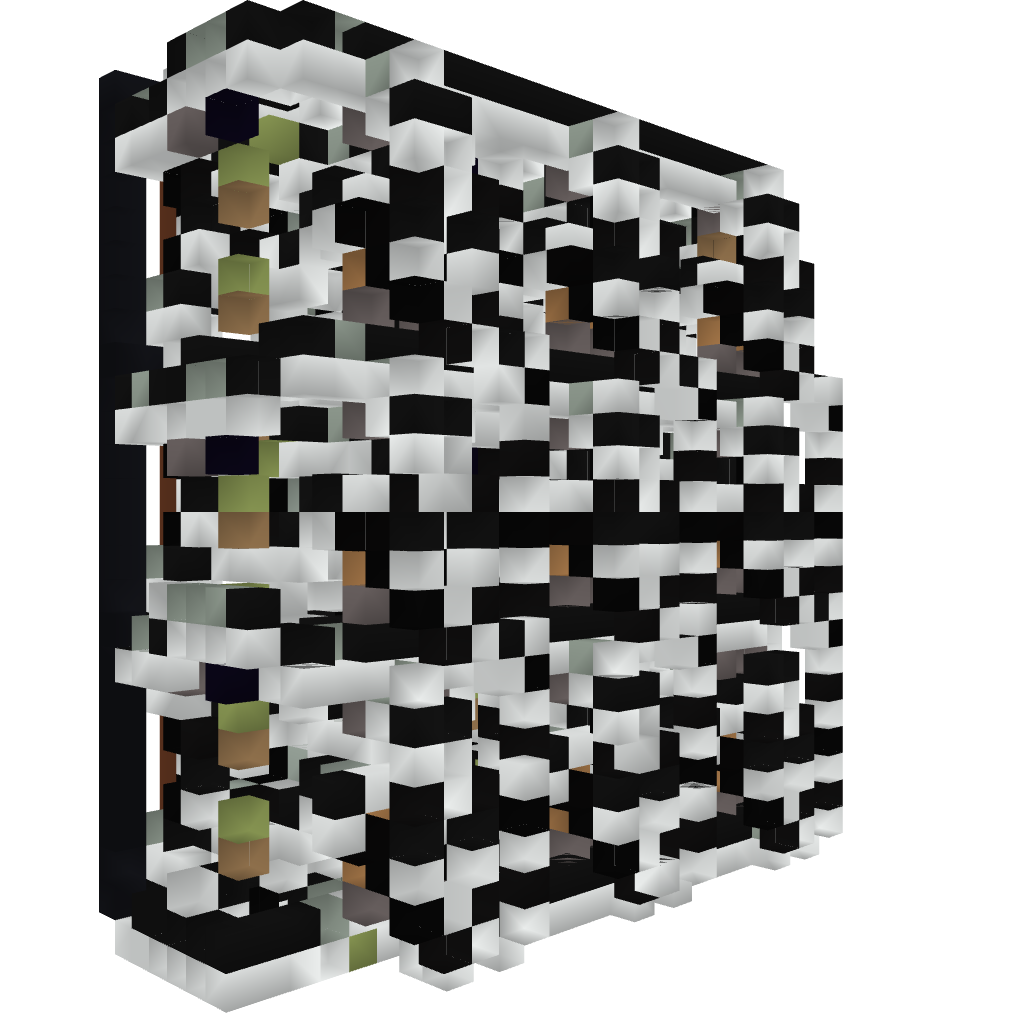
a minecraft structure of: Compact Tic-Tac-Toe  -  Designed for Flying / Creative